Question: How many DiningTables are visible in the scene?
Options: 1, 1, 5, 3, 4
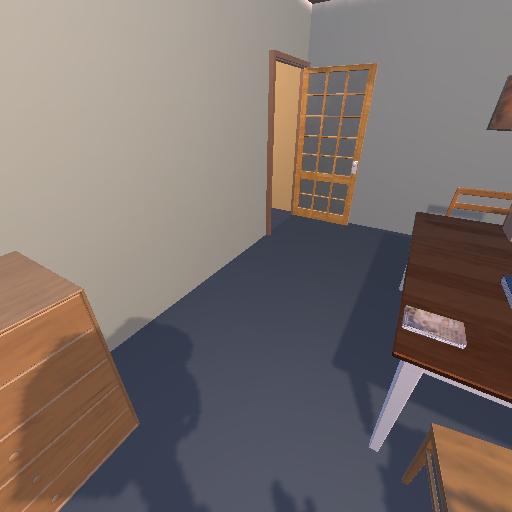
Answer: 1